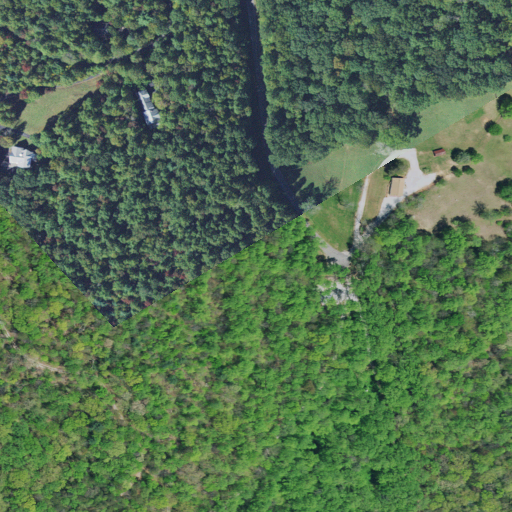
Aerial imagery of gap in South Carolina named Trammel Gap containing deciduous forest, open development, grassland, pasture, and mixed forest